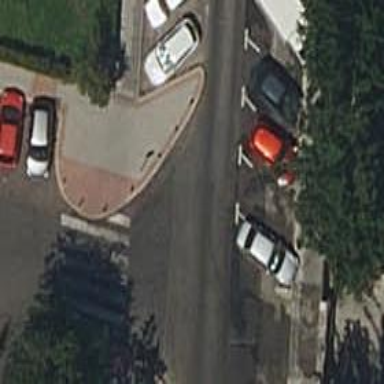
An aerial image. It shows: Bollard.